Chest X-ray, PA view. Patient: 40 years old, sex M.
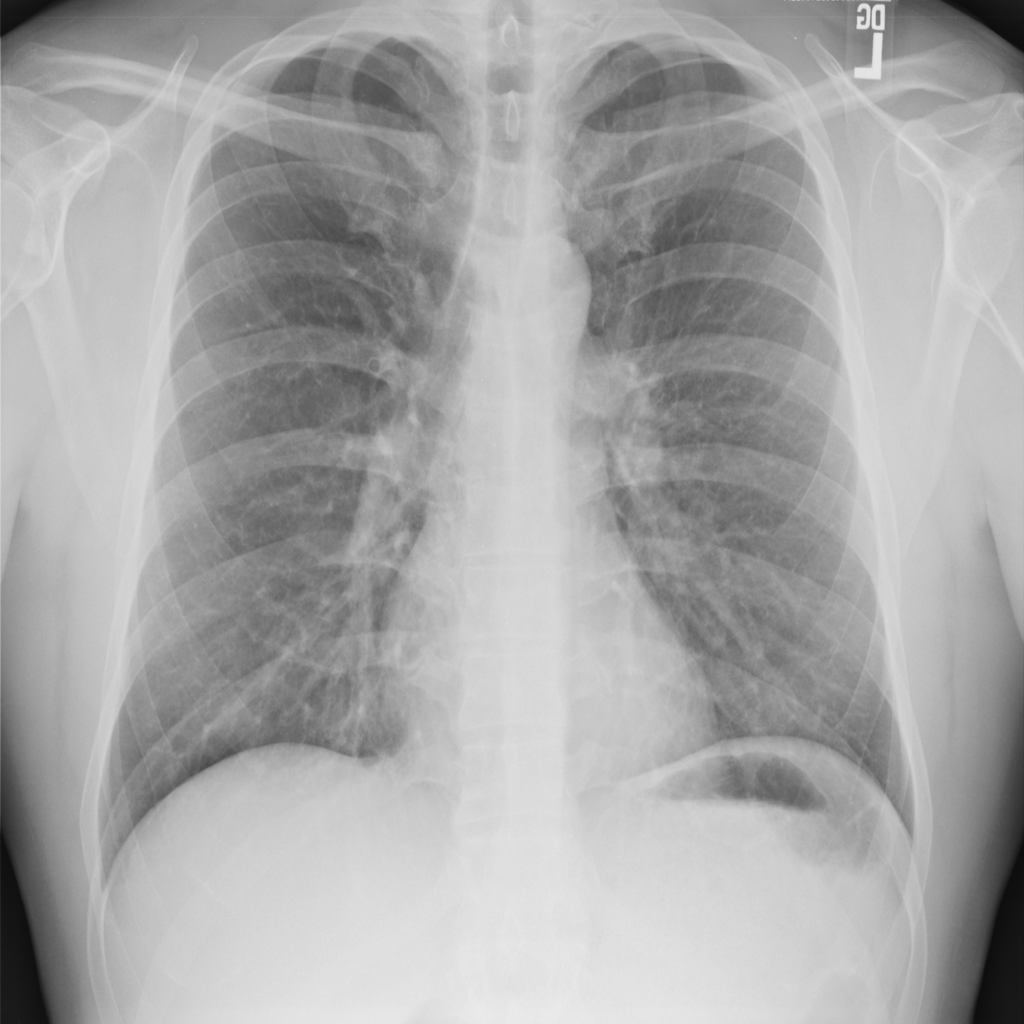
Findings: No Finding